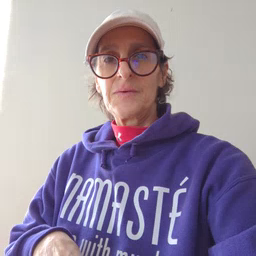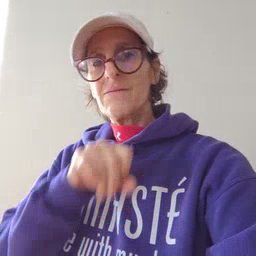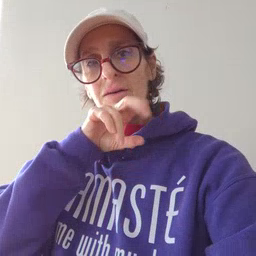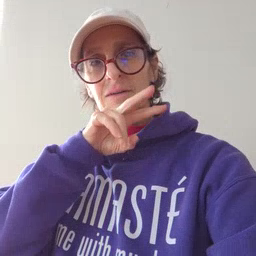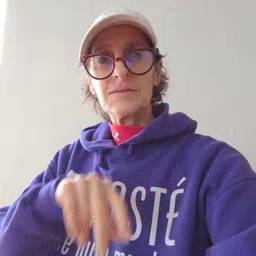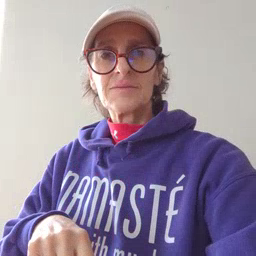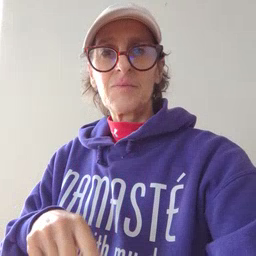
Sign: frog